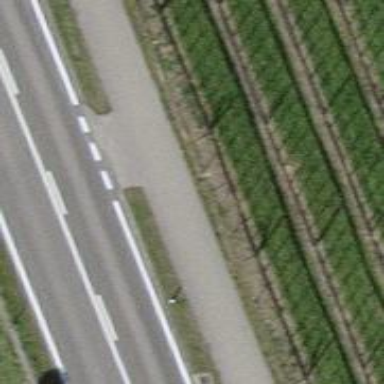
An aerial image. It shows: Cycleway.